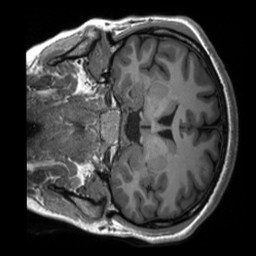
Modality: T1w
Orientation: coronal
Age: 22
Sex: female
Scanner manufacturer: siemens
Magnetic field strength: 3 T
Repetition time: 2.3 s
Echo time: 0.00232 s